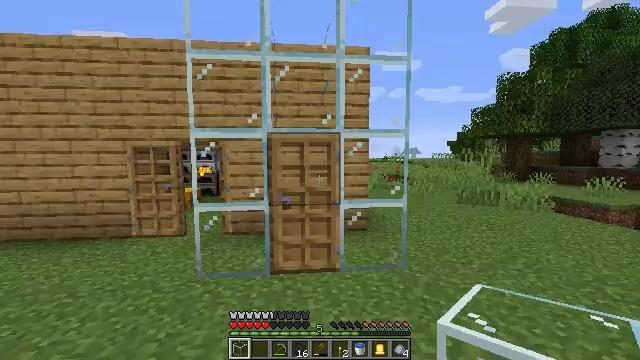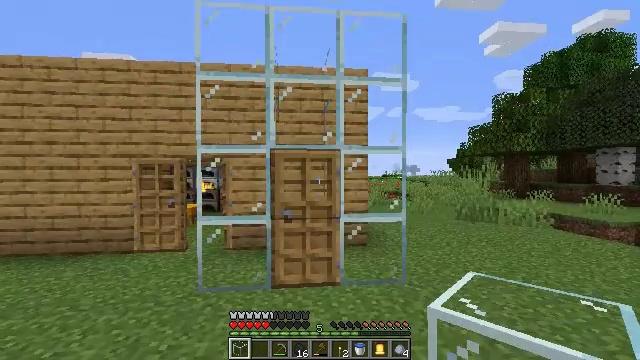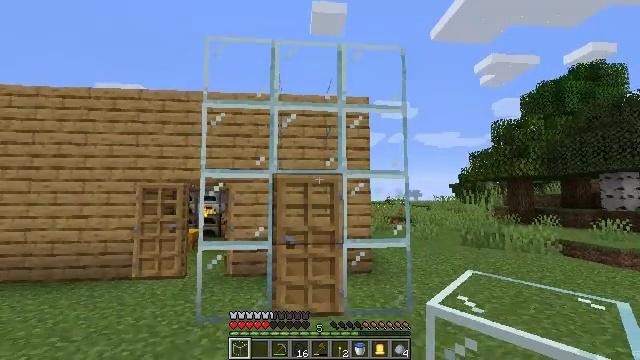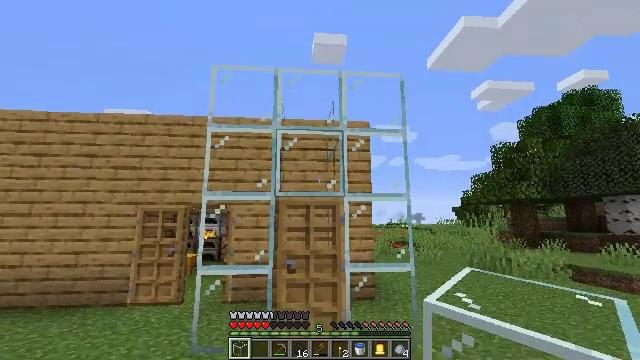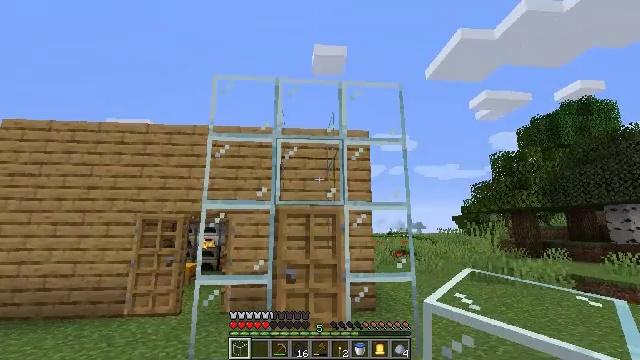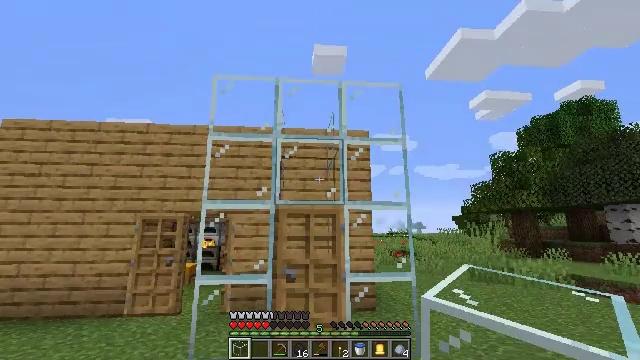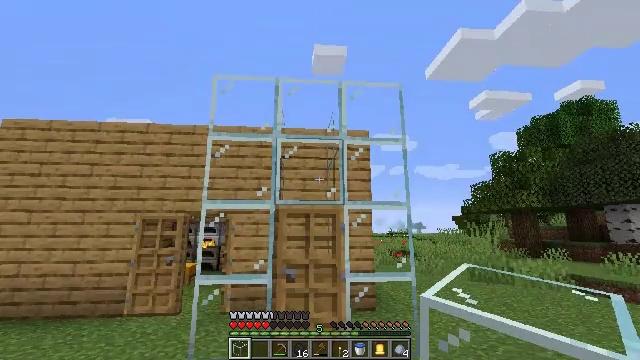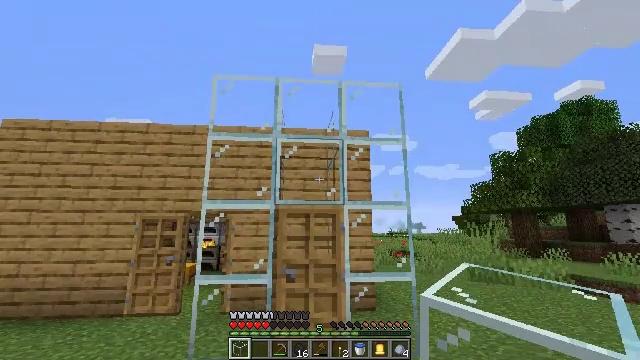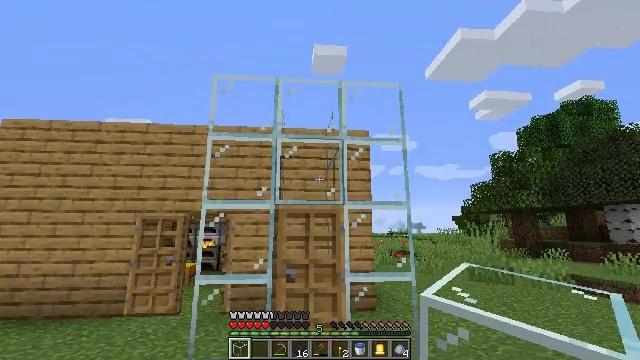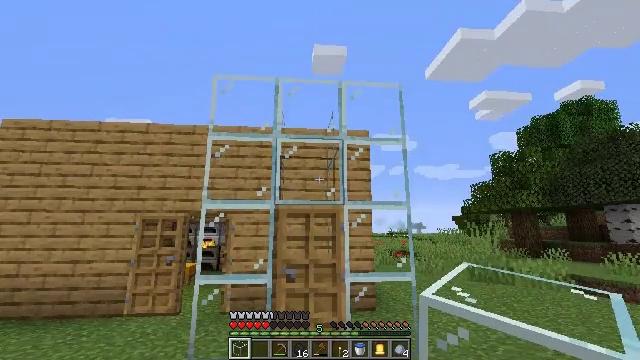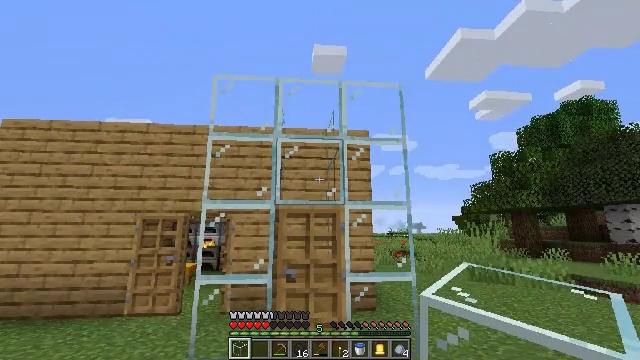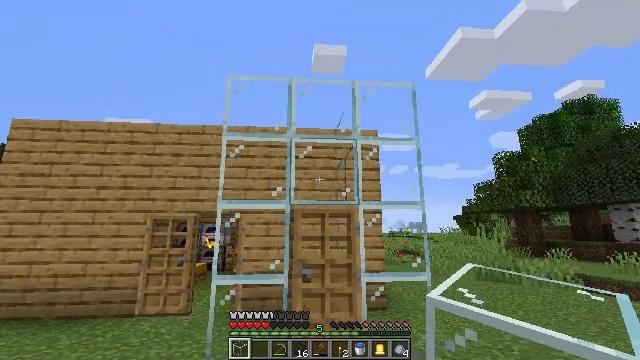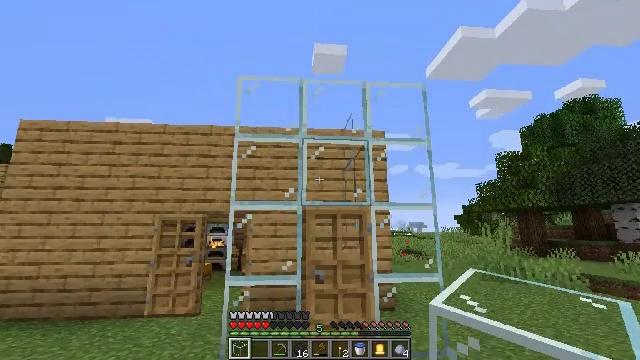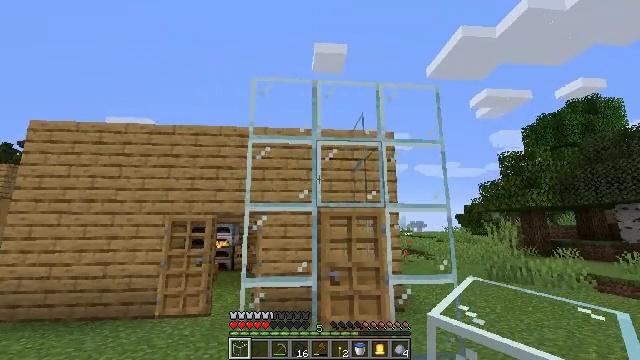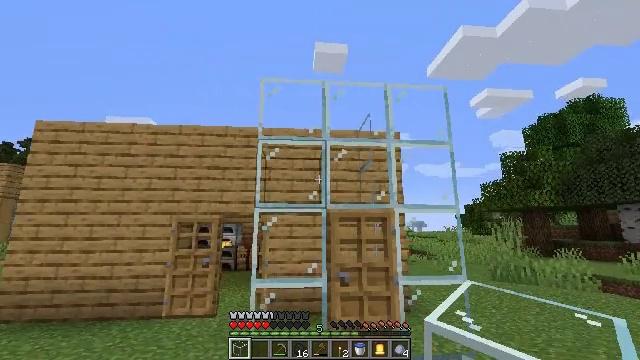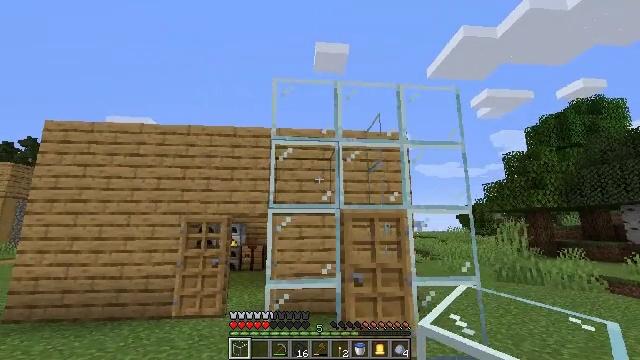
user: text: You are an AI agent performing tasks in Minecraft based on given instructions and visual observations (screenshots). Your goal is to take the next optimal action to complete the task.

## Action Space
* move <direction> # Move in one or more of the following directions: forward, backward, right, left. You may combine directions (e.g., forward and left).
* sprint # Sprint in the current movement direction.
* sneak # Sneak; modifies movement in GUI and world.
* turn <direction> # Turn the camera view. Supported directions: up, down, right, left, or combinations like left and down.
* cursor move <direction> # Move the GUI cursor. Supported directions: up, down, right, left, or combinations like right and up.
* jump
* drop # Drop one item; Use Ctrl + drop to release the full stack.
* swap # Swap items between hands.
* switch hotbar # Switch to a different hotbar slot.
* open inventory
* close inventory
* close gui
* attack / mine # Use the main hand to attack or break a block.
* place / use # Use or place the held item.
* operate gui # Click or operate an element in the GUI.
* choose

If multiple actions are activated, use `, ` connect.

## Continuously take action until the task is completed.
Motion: motion action
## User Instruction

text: Destroy the glass.
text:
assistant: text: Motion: move back, turn up
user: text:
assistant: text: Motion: turn up
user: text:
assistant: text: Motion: turn up
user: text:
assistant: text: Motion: turn up
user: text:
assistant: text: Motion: no_op
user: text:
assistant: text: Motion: no_op
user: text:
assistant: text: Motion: no_op
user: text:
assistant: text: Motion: no_op
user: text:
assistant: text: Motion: no_op
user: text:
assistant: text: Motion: move left
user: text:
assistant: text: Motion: move left
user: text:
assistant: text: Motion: move left
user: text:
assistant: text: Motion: move left
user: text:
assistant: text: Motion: move left
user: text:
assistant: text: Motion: move left
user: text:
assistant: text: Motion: move left
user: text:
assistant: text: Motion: move left
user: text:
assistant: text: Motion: move left
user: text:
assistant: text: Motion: move left
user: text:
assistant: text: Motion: move left
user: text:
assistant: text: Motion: move left
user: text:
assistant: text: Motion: move left
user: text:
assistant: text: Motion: move left
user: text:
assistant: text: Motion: move left
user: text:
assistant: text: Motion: move left
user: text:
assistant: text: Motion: move left
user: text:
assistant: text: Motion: move left
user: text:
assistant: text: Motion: move left
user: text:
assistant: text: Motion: move left
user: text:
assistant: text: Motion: move left